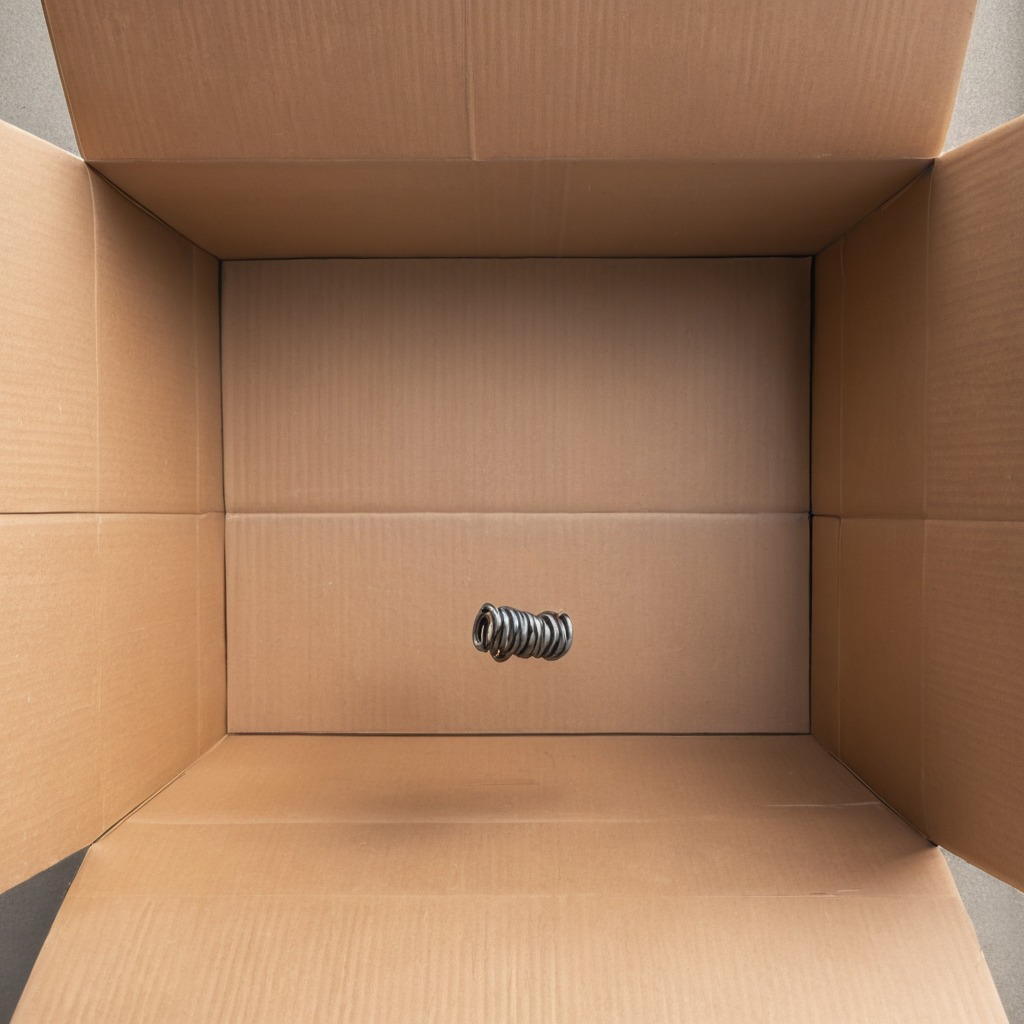
A coiled metal spring lies on the clean dry cardboard box surface in an outdoor workshop during daytime bright natural light soft shadows slightly creased but